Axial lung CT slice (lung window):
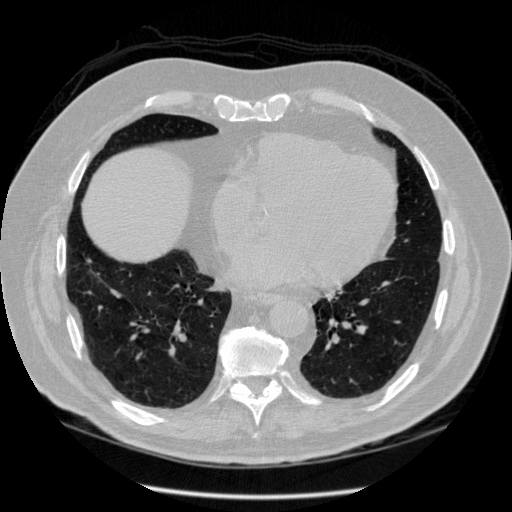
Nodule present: no